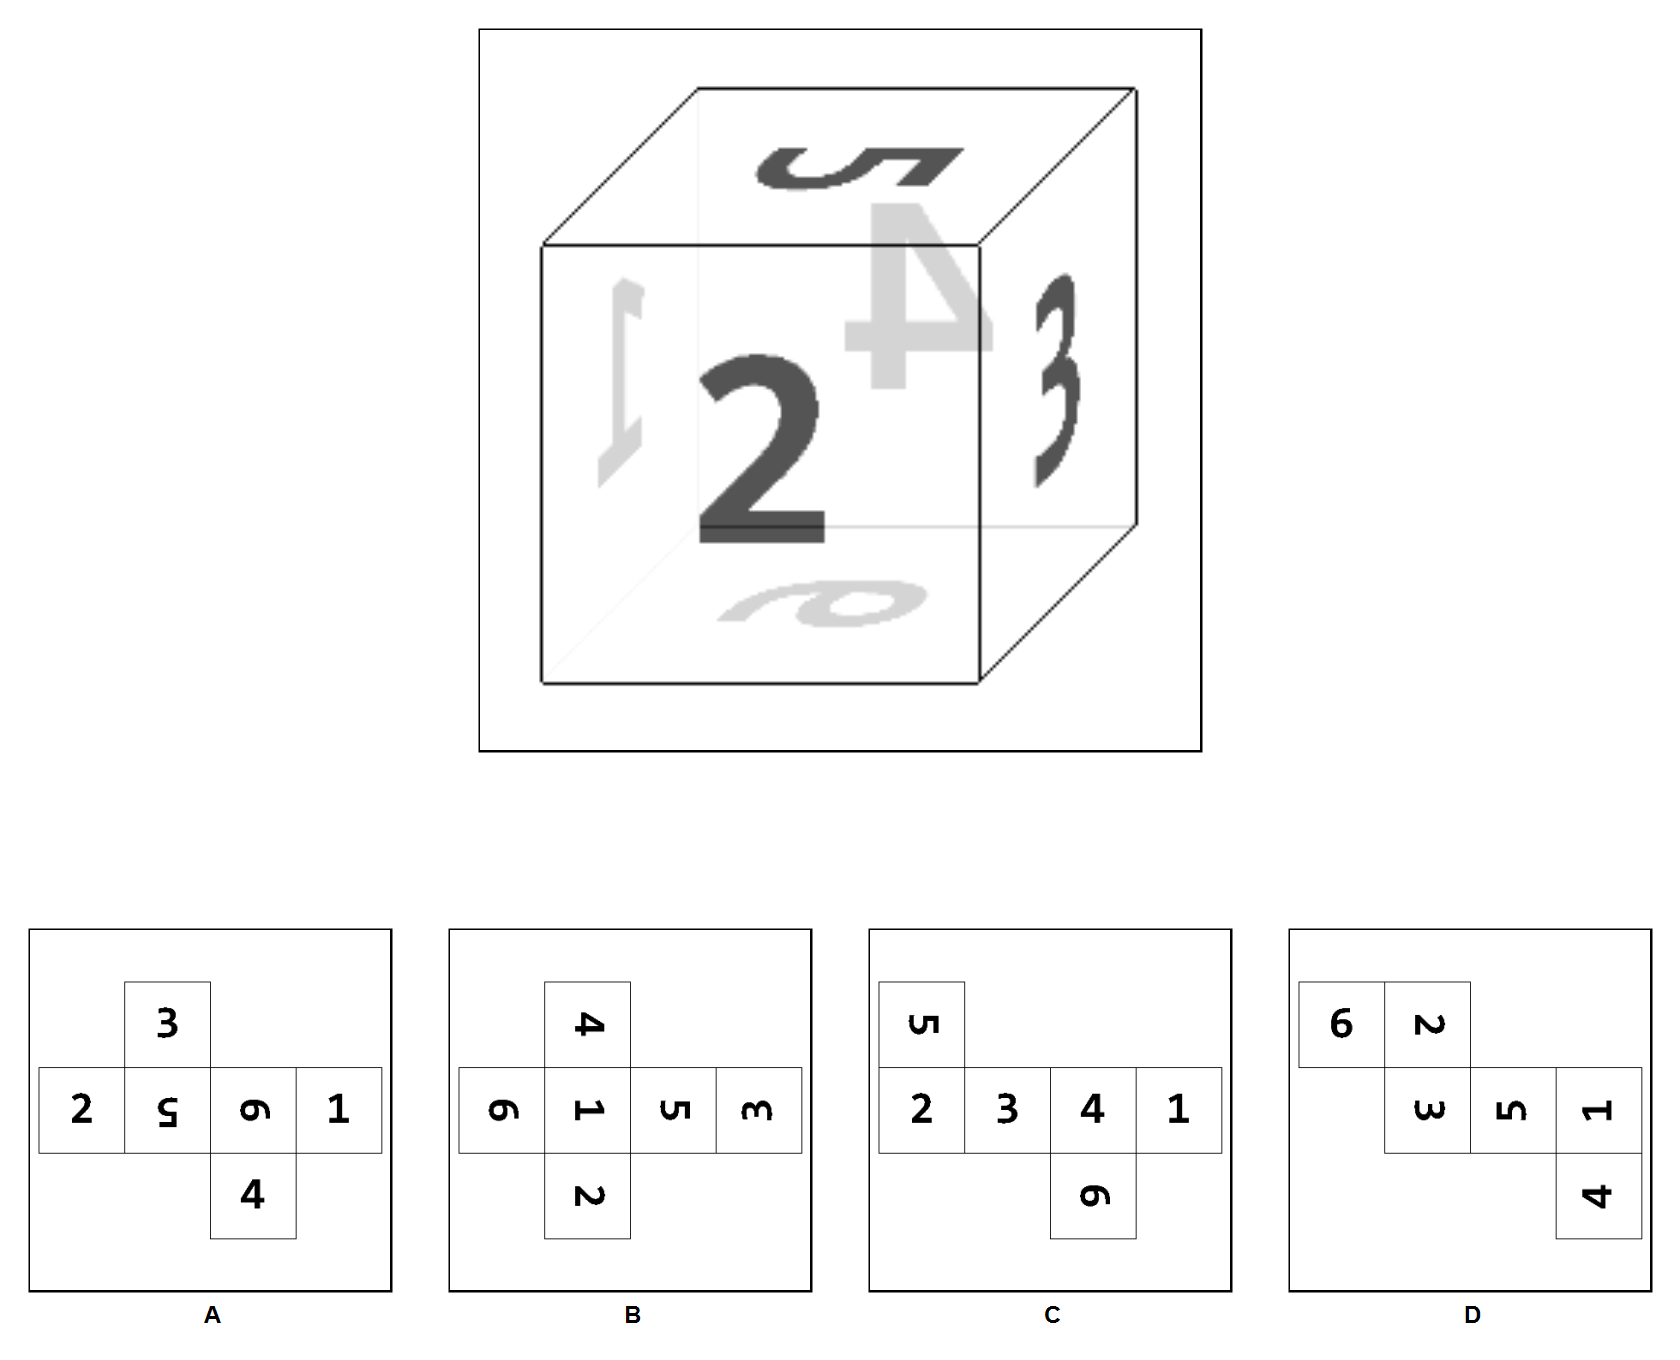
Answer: A